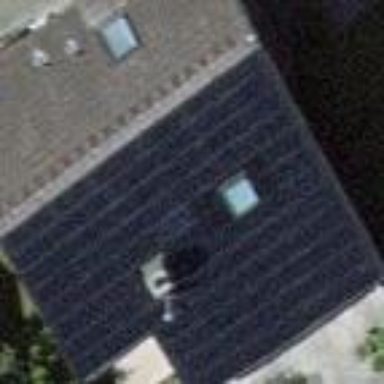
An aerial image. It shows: Solar power generator.